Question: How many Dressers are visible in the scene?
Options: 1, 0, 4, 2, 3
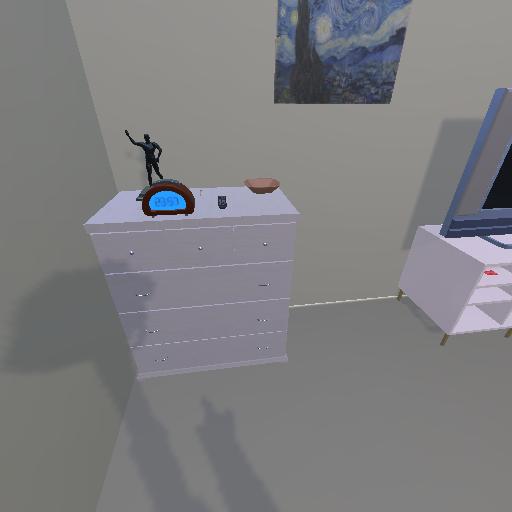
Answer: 1